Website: macys
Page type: delivery-shipping
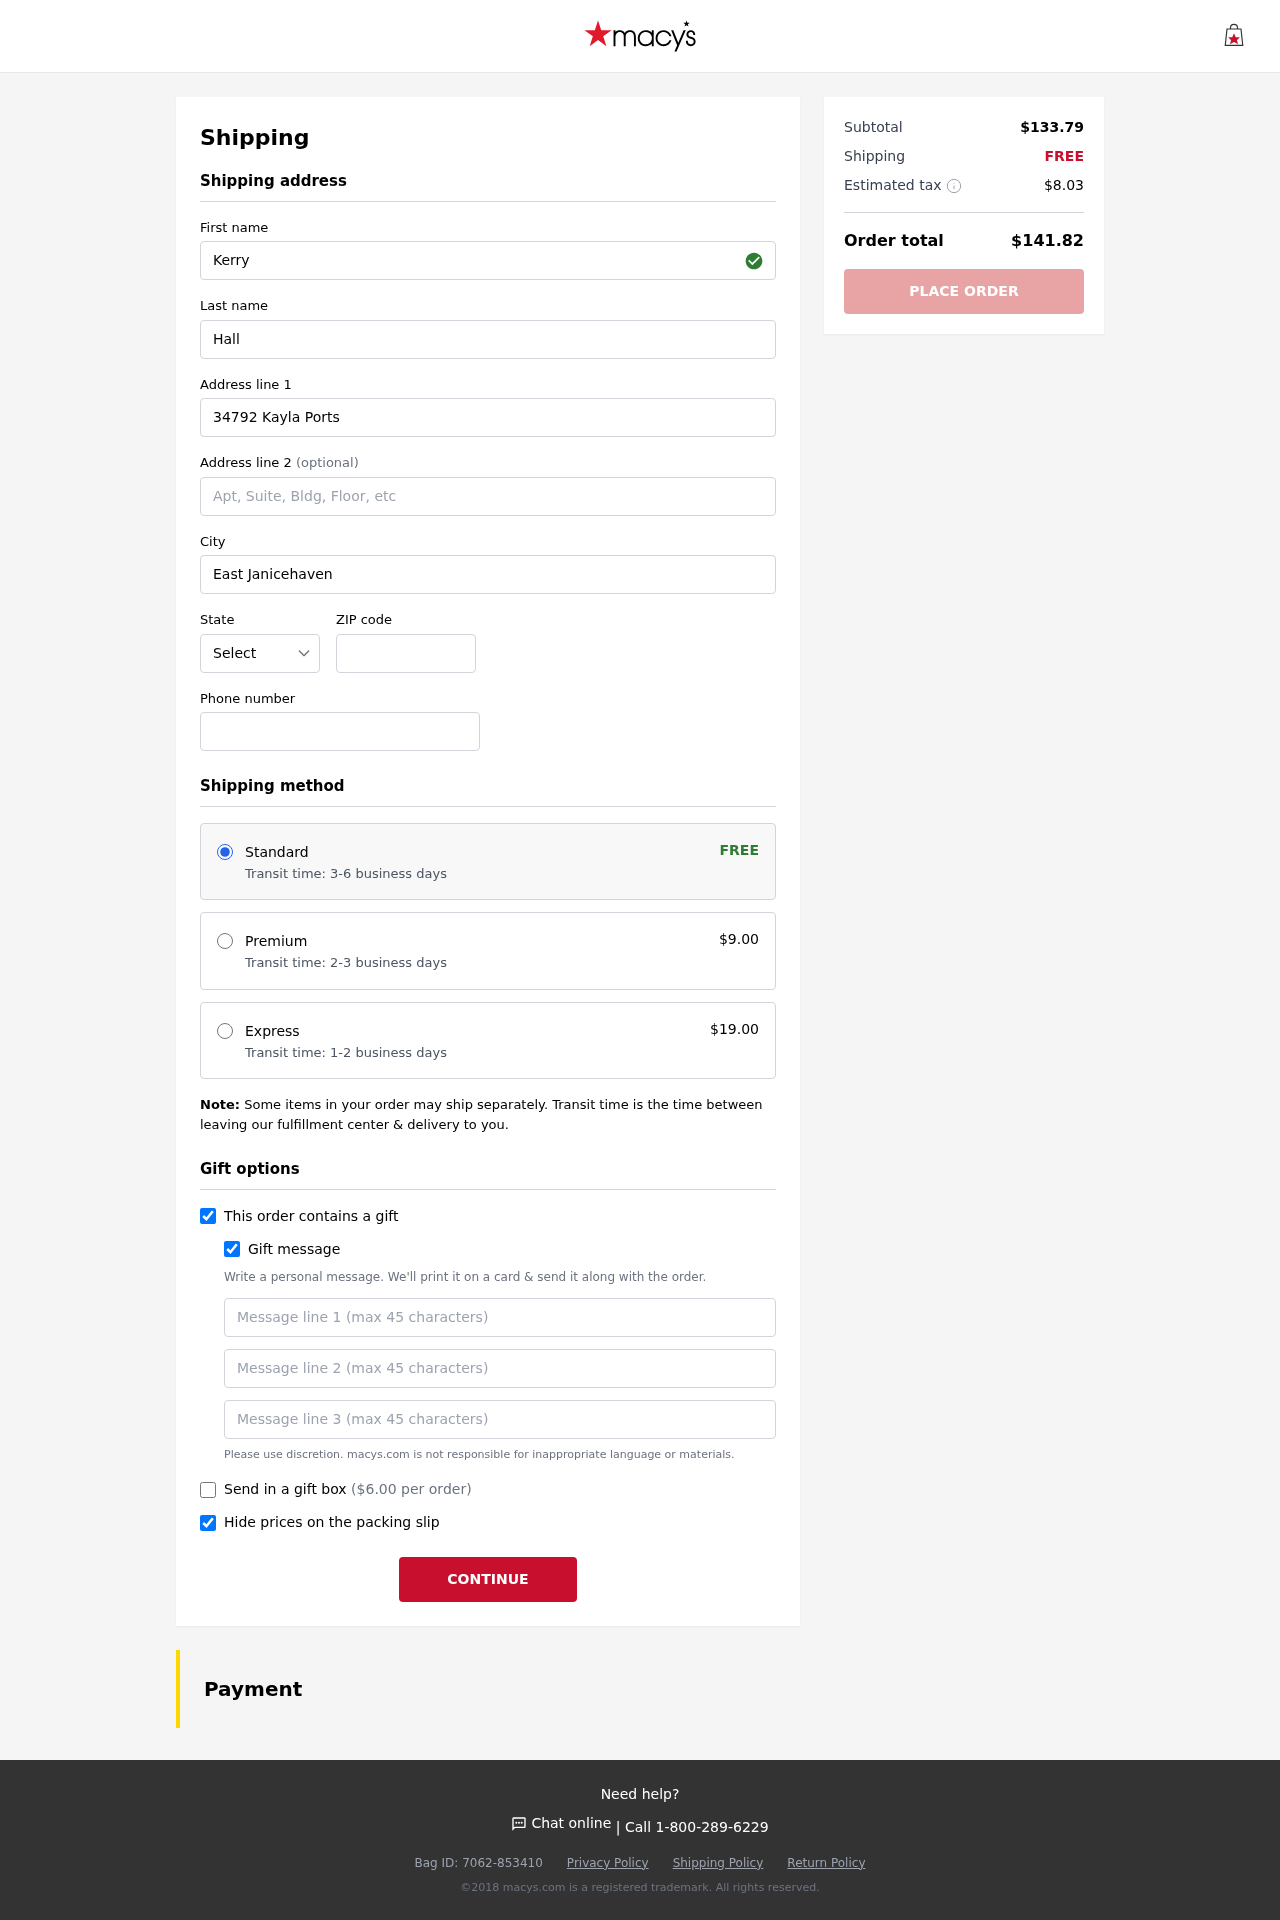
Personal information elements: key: PII_STATE_ABBR
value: TX
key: PII_FIRSTNAME
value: Kerry
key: PII_LASTNAME
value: Hall
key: PII_STREET
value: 34792 Kayla Ports
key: PII_CITY
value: East Janicehaven
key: PII_POSTCODE
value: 65101
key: PII_PHONE
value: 9674630728
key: PII_GIFT_MESSAGE
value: Hey David! I remember you mentioning how much you loved that western style, so I found these perfect boots for you. I hope they add a little extra kick to your adventures! Enjoy!  Kerry
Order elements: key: ORDER_SHIPPING_STANDARD
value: Transit time: 3-6 business days
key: ORDER_SHIPPING_COST
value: FREE
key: ORDER_SHIPPING_PREMIUM
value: Transit time: 2-3 business days
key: ORDER_SHIPPING_PREMIUM_PRICE
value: $9.00
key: ORDER_SHIPPING_EXPRESS
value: Transit time: 1-2 business days
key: ORDER_SHIPPING_EXPRESS_PRICE
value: $19.00
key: ORDER_GIFT_BOX_PRICE
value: ($6.00 per order)
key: ORDER_SUBTOTAL
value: $133.79
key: ORDER_SHIPPING_COST2
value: FREE
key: ORDER_TAX
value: $8.03
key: ORDER_TOTAL
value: $141.82